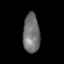
Tissue: skin
Cell type: Epithelial cells
Senescence score: 0.8929
Nuclear area (px): 640
Mean DAPI intensity: 114.252